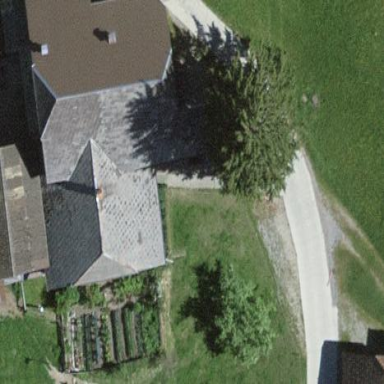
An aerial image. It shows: Farm building.